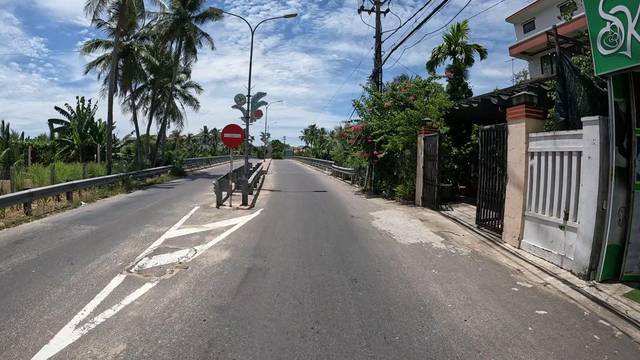
Region: Vietnam
Coordinates: 15.883, 108.351